Aerial crown-view tile of a tropical tree (Barro Colorado Island, Panama), acquired 20250915:
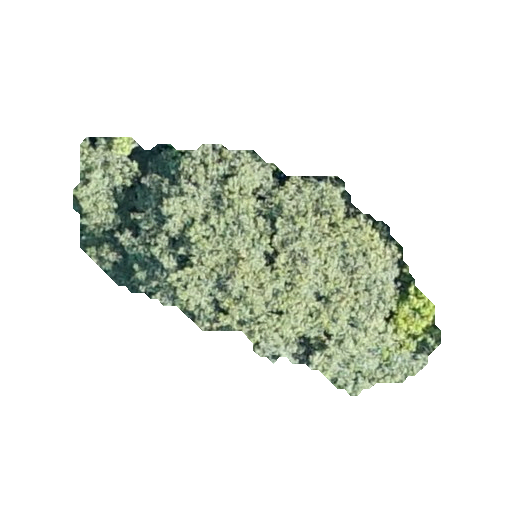
Species: Apeiba tibourbou
GBIF accepted scientific name: Apeiba tibourbou
Crown area: 82.457 m²